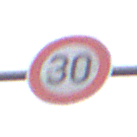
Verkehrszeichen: Geschwindigkeit30
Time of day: Midday
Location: Outdoor (Suburban)
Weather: Overcast
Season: NotSpecified
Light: Natural